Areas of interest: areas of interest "Amusement Park"
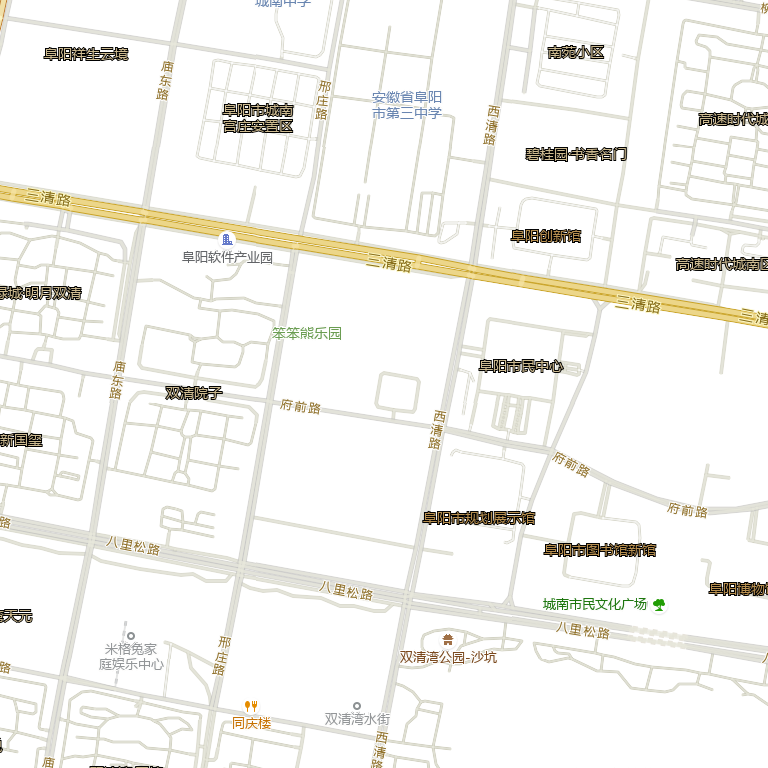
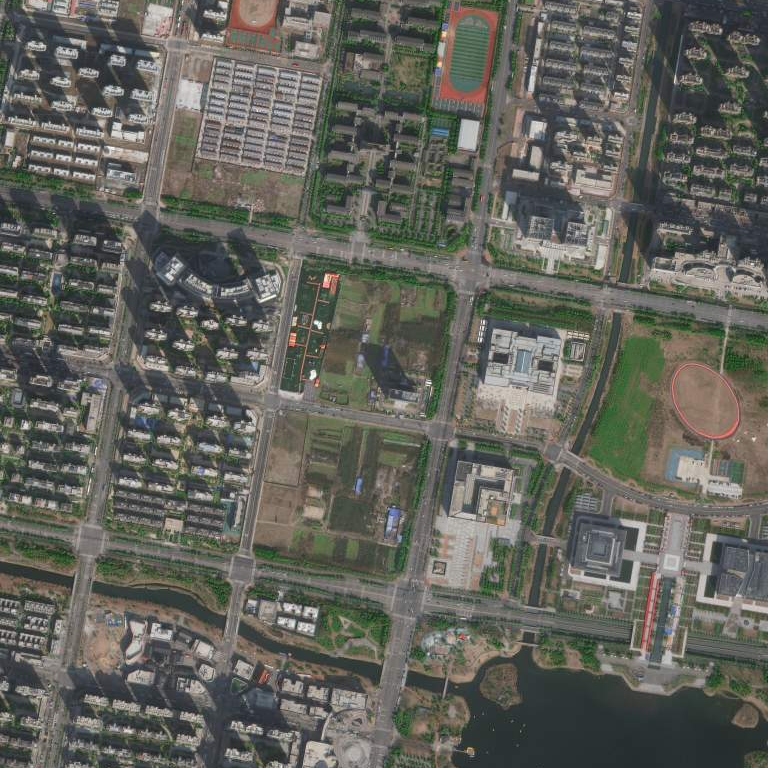